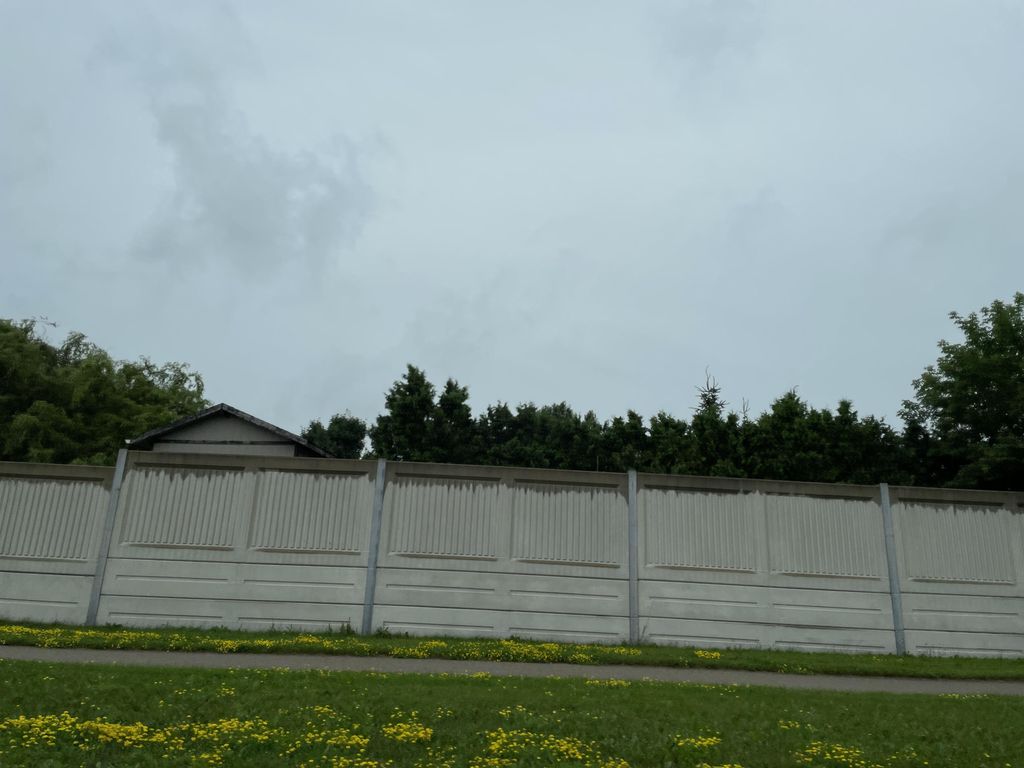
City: kitchener-waterloo